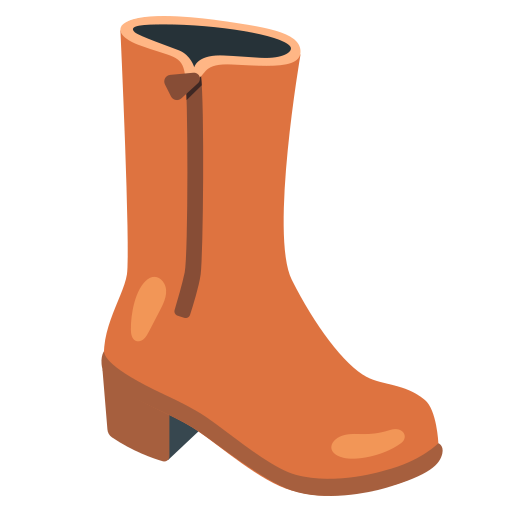
Emoji: 👢